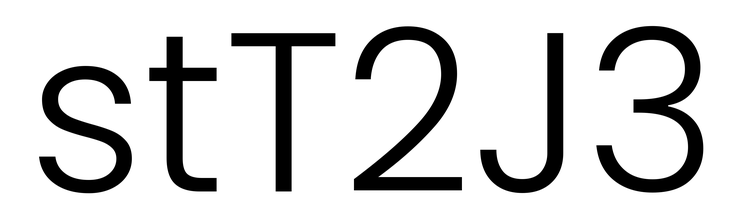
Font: Poppins-Light